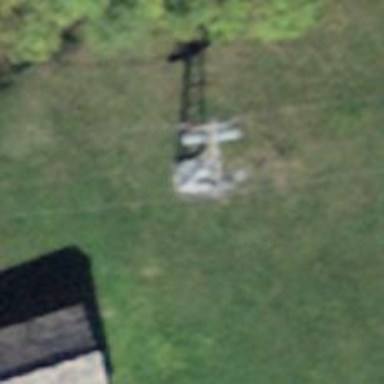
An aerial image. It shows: Pylon for aerialway.